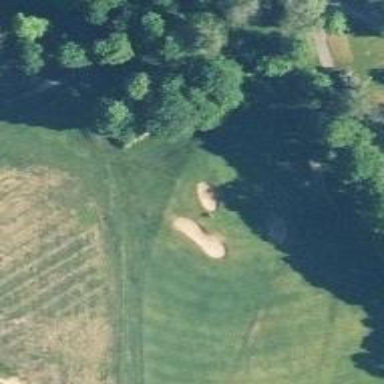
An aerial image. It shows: View of golf hole.